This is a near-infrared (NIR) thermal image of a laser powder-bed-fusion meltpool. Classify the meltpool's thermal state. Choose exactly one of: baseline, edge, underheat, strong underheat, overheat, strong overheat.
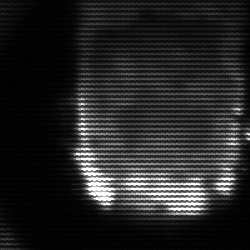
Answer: baseline